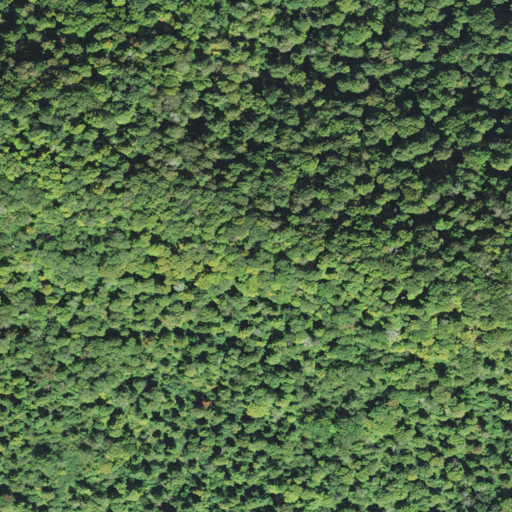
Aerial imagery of ridge(s) in West Virginia named Rodgers Mountain containing only deciduous forest